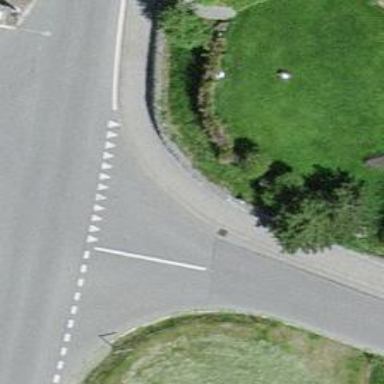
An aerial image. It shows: Sidewalk along the footway.